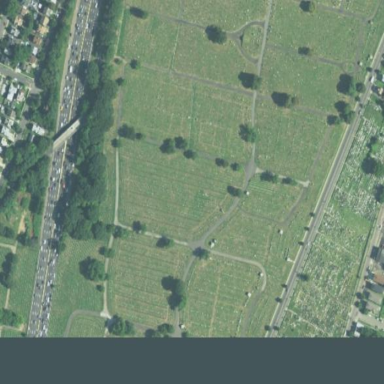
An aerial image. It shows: Cemetery.